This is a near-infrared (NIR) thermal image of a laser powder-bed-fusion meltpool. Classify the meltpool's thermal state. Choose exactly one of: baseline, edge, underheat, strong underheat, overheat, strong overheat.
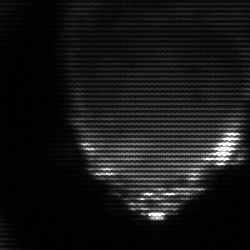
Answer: edge